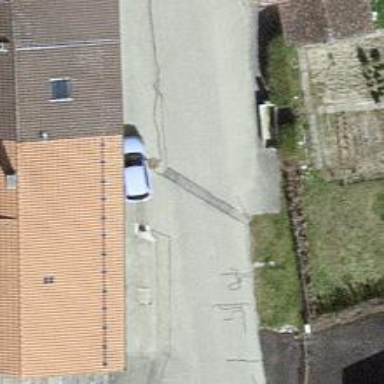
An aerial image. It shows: Paved residential road.